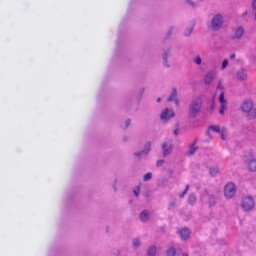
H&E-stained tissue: Liver